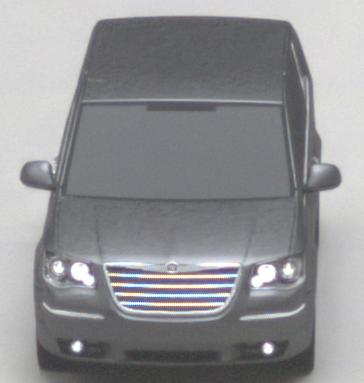
Make: Chrysler
Model: Grand Voyager 3.8
Detailed model: Grand Voyager
Model produced from: 2008/03
Model produced until: 2010/12
Doors: 5
Color: gray
Road condition: dry road
Daytime: midday
Contrast: medium contrast